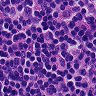
Metastatic tissue present: no